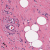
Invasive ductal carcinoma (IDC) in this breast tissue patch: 0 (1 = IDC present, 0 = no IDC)